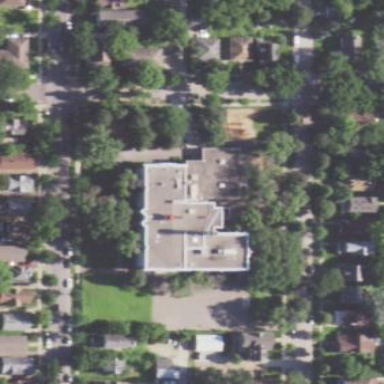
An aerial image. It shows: School building.